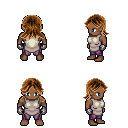
a pixel art fantasy rpg character, male body template, human, dark skin, white tunic, magenta pants, brown loose hair, metal gloves, four views (front, back, left, right), 2x2 character sprite sheet, small pixel art, hard edges, no anti-aliasing